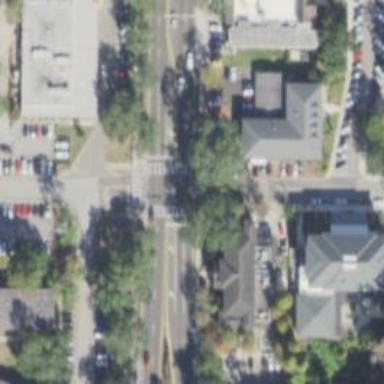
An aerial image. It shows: Marked crossing on the road.